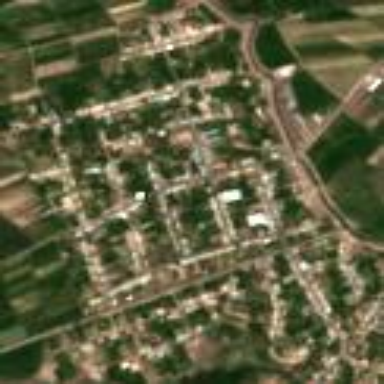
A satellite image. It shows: Residential area in village.